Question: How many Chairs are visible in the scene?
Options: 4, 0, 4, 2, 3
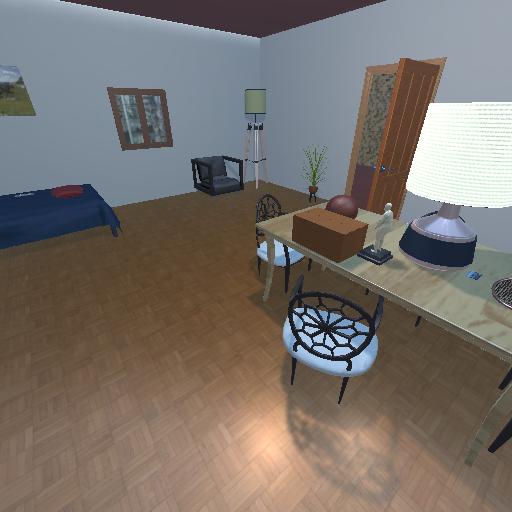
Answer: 4